Field crop: maize
Growth stage: 2
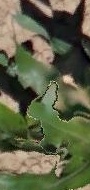
Species: maize